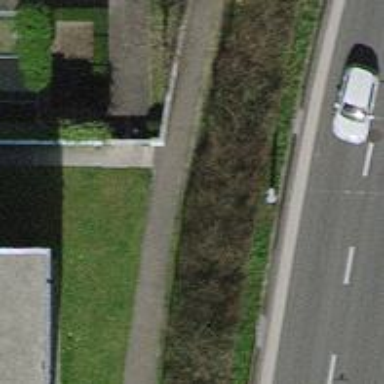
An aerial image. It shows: Wall is shown in the image.